Question: I would like to know your thoughts on whether this type of methodology could be practically implemented. I am very knew to database pooling, so forgive me for any misunderstandings. I have multiple classes calling a dbData class (which connects to a database and has helper functions, like frequently uses gets and updates and etc). I need to keep all the get and update functions in dbData class, but keep a pool of active connections I can re-use. Which means I will instantiate the dbData class multiple times, each time checking whether an appropriate connection exists, if not, create a new one and put it into the pool.
My question is this how and where you would store this pool. I could perhaps accomplish this if dbData would not be instantiated more than once and keeps one persistent pool object. But in my case, I have multiple dbData instances which should all connect to a single pool. I thought about serializing the pool object, but this seems ridiculous. Is this possible (what is shown in the pic)? It seems I am having trouble with the object-oriented part of this design.
The applications uses multithreading with Class1 and Class2.
I would not like to use any external libraries if possible.

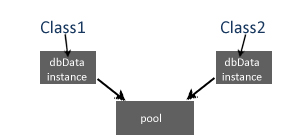
Answer: If it is a standalone app, then I would create a seperate service with a static collection that keeps the connection and does all the handling of those. Then the dbData class can call the static method to get a connection. The service then itself takes care of creating new connections if required. If your dbData instances are running in parallel you have to think about synchronized access (if required).